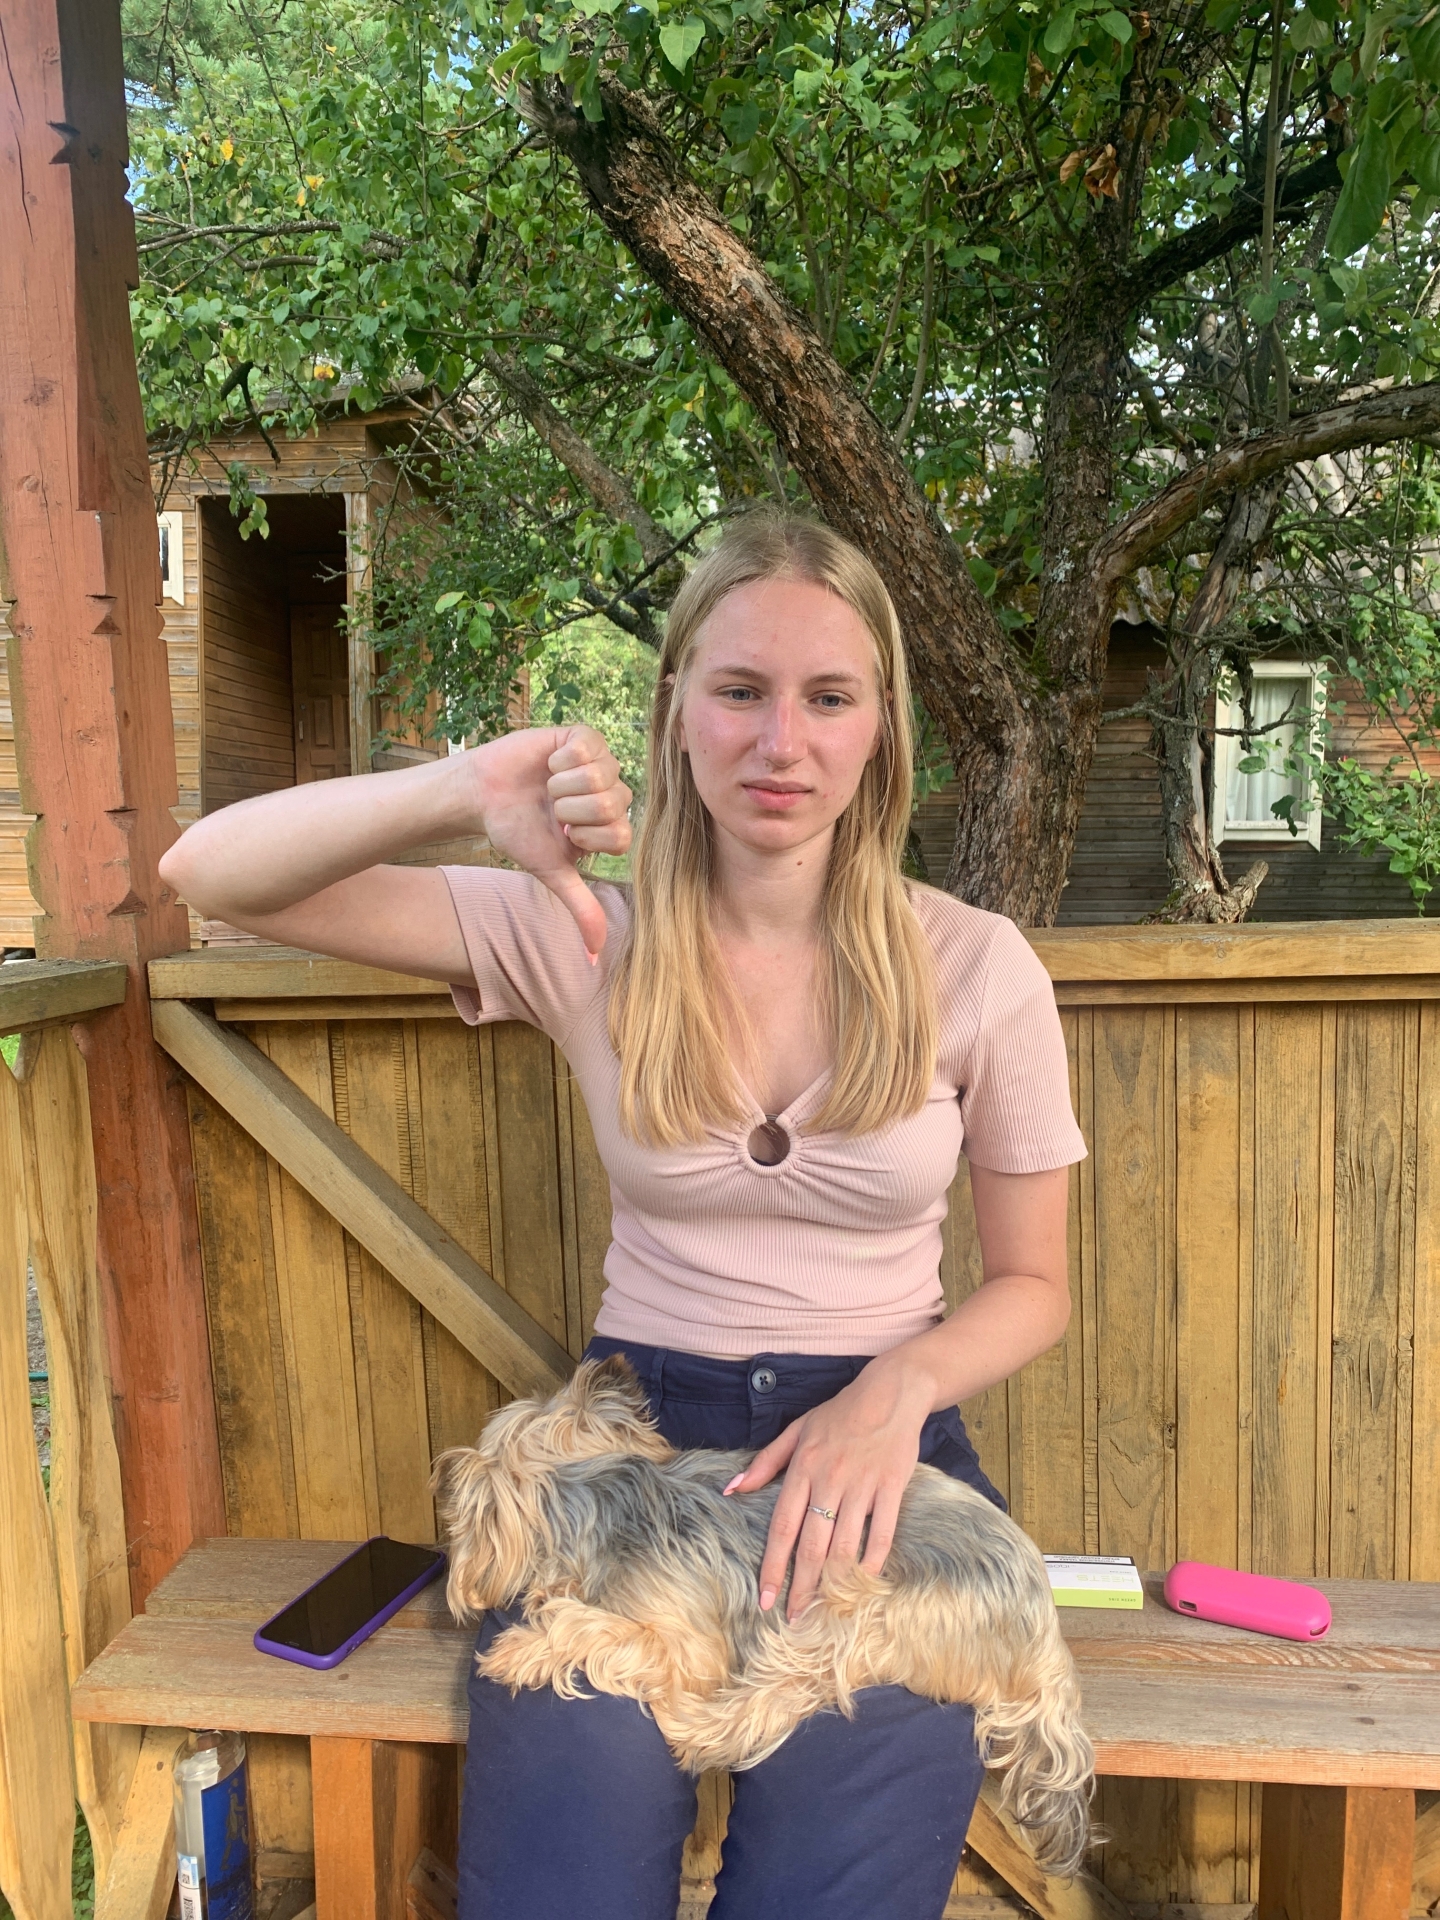
Label: clear